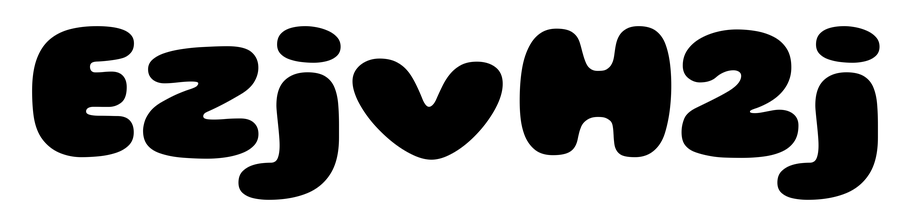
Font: Gluten_Black